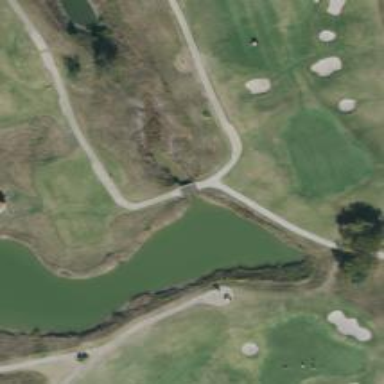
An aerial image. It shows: Path bridge over golf cartpath.